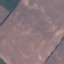
Land use / land cover class: AnnualCrop